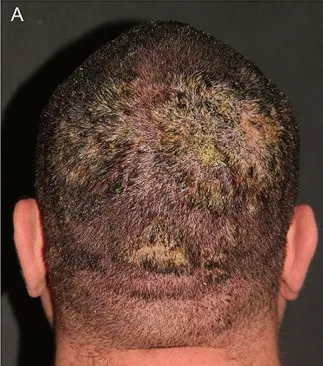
A 36-year-old man with pemphigus vulgaris. (A) Confluent erosions with purulent crusts on the scalp in February 2021.
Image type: medical_photograph (skin_photograph)